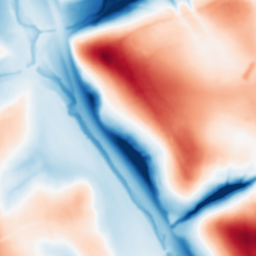
Category: multiscale
Decomposition family: dog_multiscale
Decomposition parameters: sigma_ratio: 2
n_scales: 5
base_sigma: 1
Upsampling method: cubic_mitchell
Upsampling parameters: scale: 2
Upsampling scale: 2